Question: I am using a connector framework called 'js-graph-it' to connect elements on my web page. When I am running an html file to as a demonstration of working of this project it works fine but when I am including this into the project, connecting lines are missing.
Here is the code
'''
<!DOCTYPE html>
<html>
<head>
<script type="text/javascript" src="js-graph-it.js"></script>
<link rel="stylesheet" type="text/css" href="js-graph-it.css">
<style>
.canvas {
font-family: tahoma;
}
.block {
position: absolute;
border: 1px solid #7DAB76;
background-color: #BAFFB0;
padding: 3px;
}
/*.connector {
background-color: #FF9900;
}*/
.source-label, .middle-label, .destination-label {
padding: 5px;
}
</style>
</head>
<body onload="initPageObjects();">
<div class="canvas"
style="width: 1350px; height: 1250px;">
<h1 class="block" id="h1_block"
style="left: 100px; top:10px;">
h1 block
</h1>
<h2 class="block" id="h2_block"
style="left: 800px; top: 100px;">
h2 block
</h2>
<h3 class="block" id="h3_block"
style="left: 100px; top: 180px;">
h3 block
</h3>
<h2 class="block" id="h4_block"
style="left: 100px; top: 480px;">
h2_new block
</h2>
<!-- <div class="connector h1_block h2_block"></div>
<img src="arrow.gif" class="connector-start">
<img src="arrow.gif" class="connector-end">
<label class="source-label">start</label>
<label class="middle-label">middle</label>
<label class="destination-label">end</label>
</div> -->
<div class="connector h1_block h2_block">
<!-- <img class="connector-end" src="arrow.gif"> -->
</div>
<div class="connector h2_block h3_block">
<!-- <img class="connector-end" src="arrow.gif"> -->
</div>
<div class="connector h2_block h4_block">
<!-- <img class="connector-end" src="arrow.gif"> -->
</div>
</body>
</html>
'''
and <URL>
I am also attaching the screenshot as a proof that it is working as a standalone file.

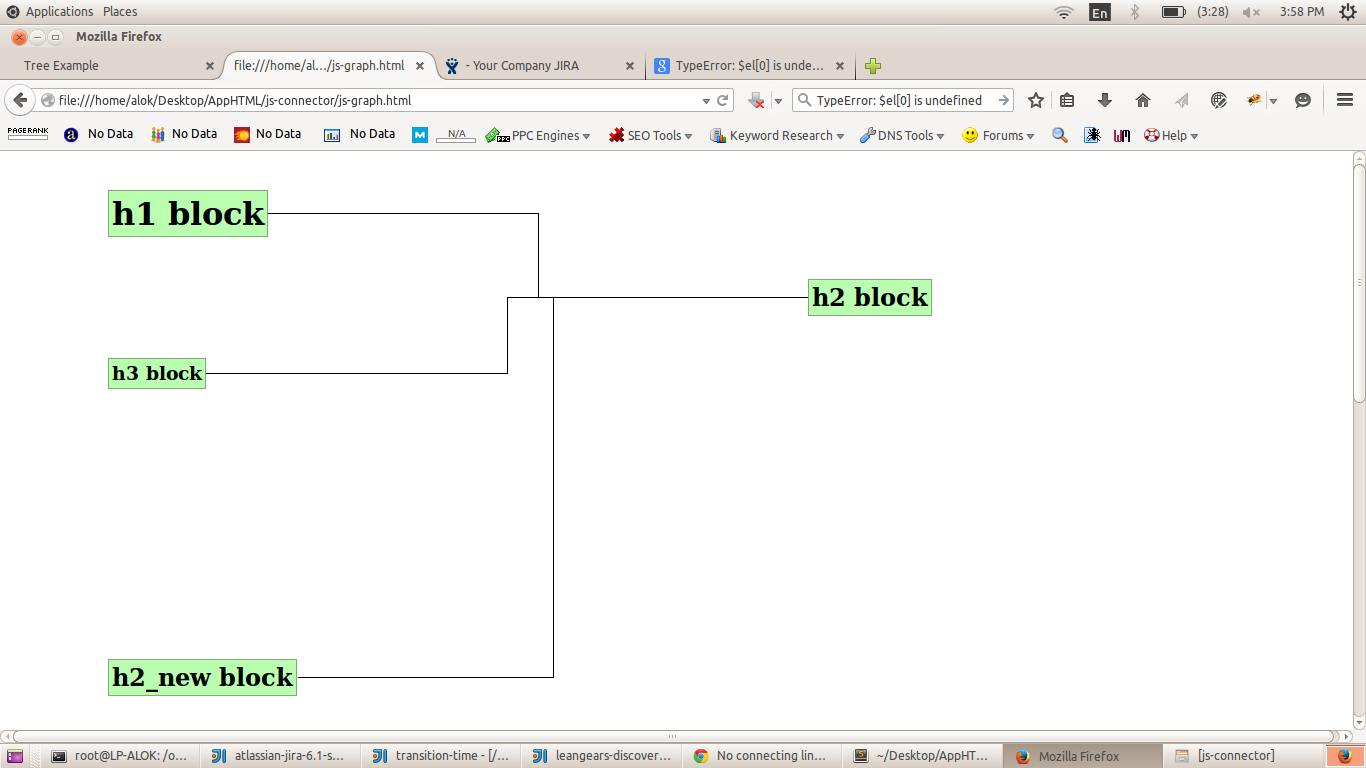
Answer: Change 'onDomready' to 'No wrap - in <head>' in JSFiddle: <URL>
Basically, with those "wrapped" options the 'initPageObjects' function won't be on the top level where it needs to be in order to be called from an HTML inline event handler.
---
A better alternative would be to create dynamic event handlers within the script, e.g.:
'''
window.addEventListener('load',initPageObjects);
'''